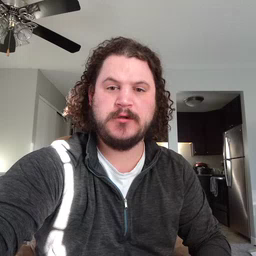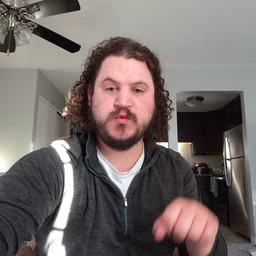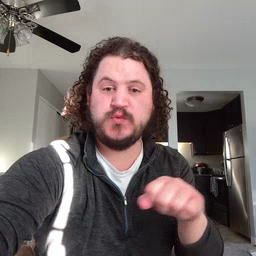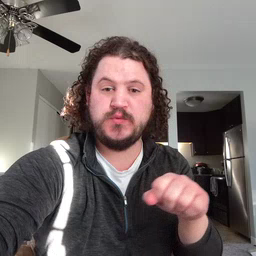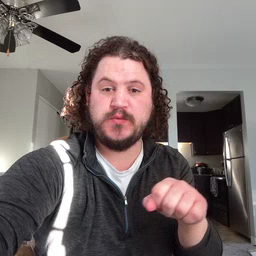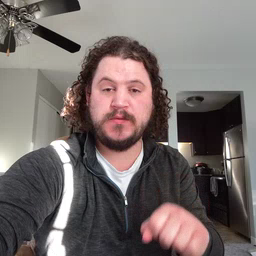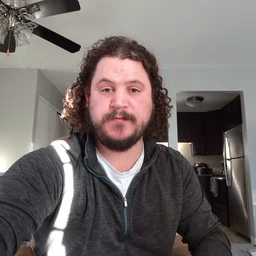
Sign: shoe